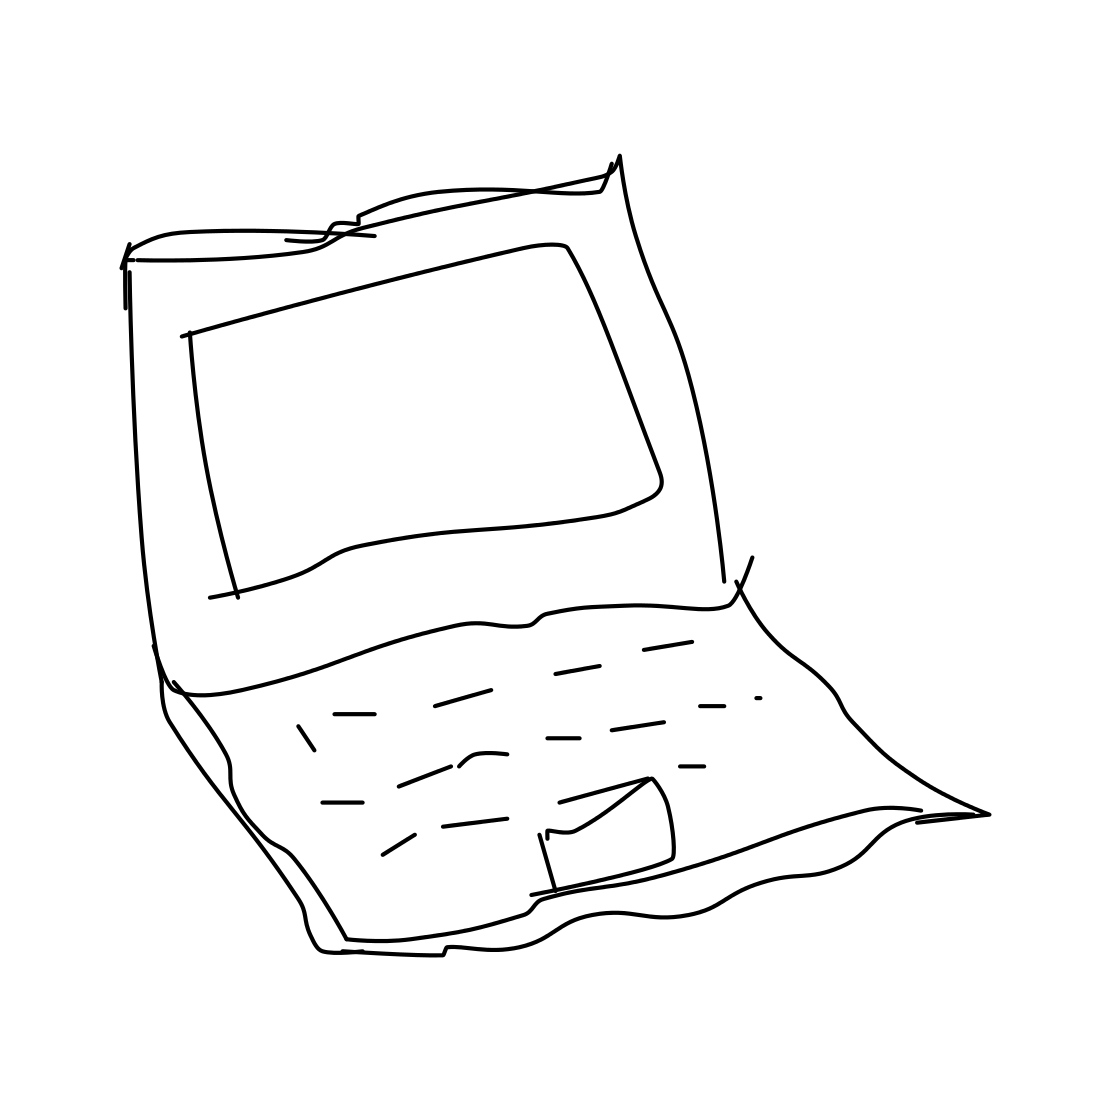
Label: laptop